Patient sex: F
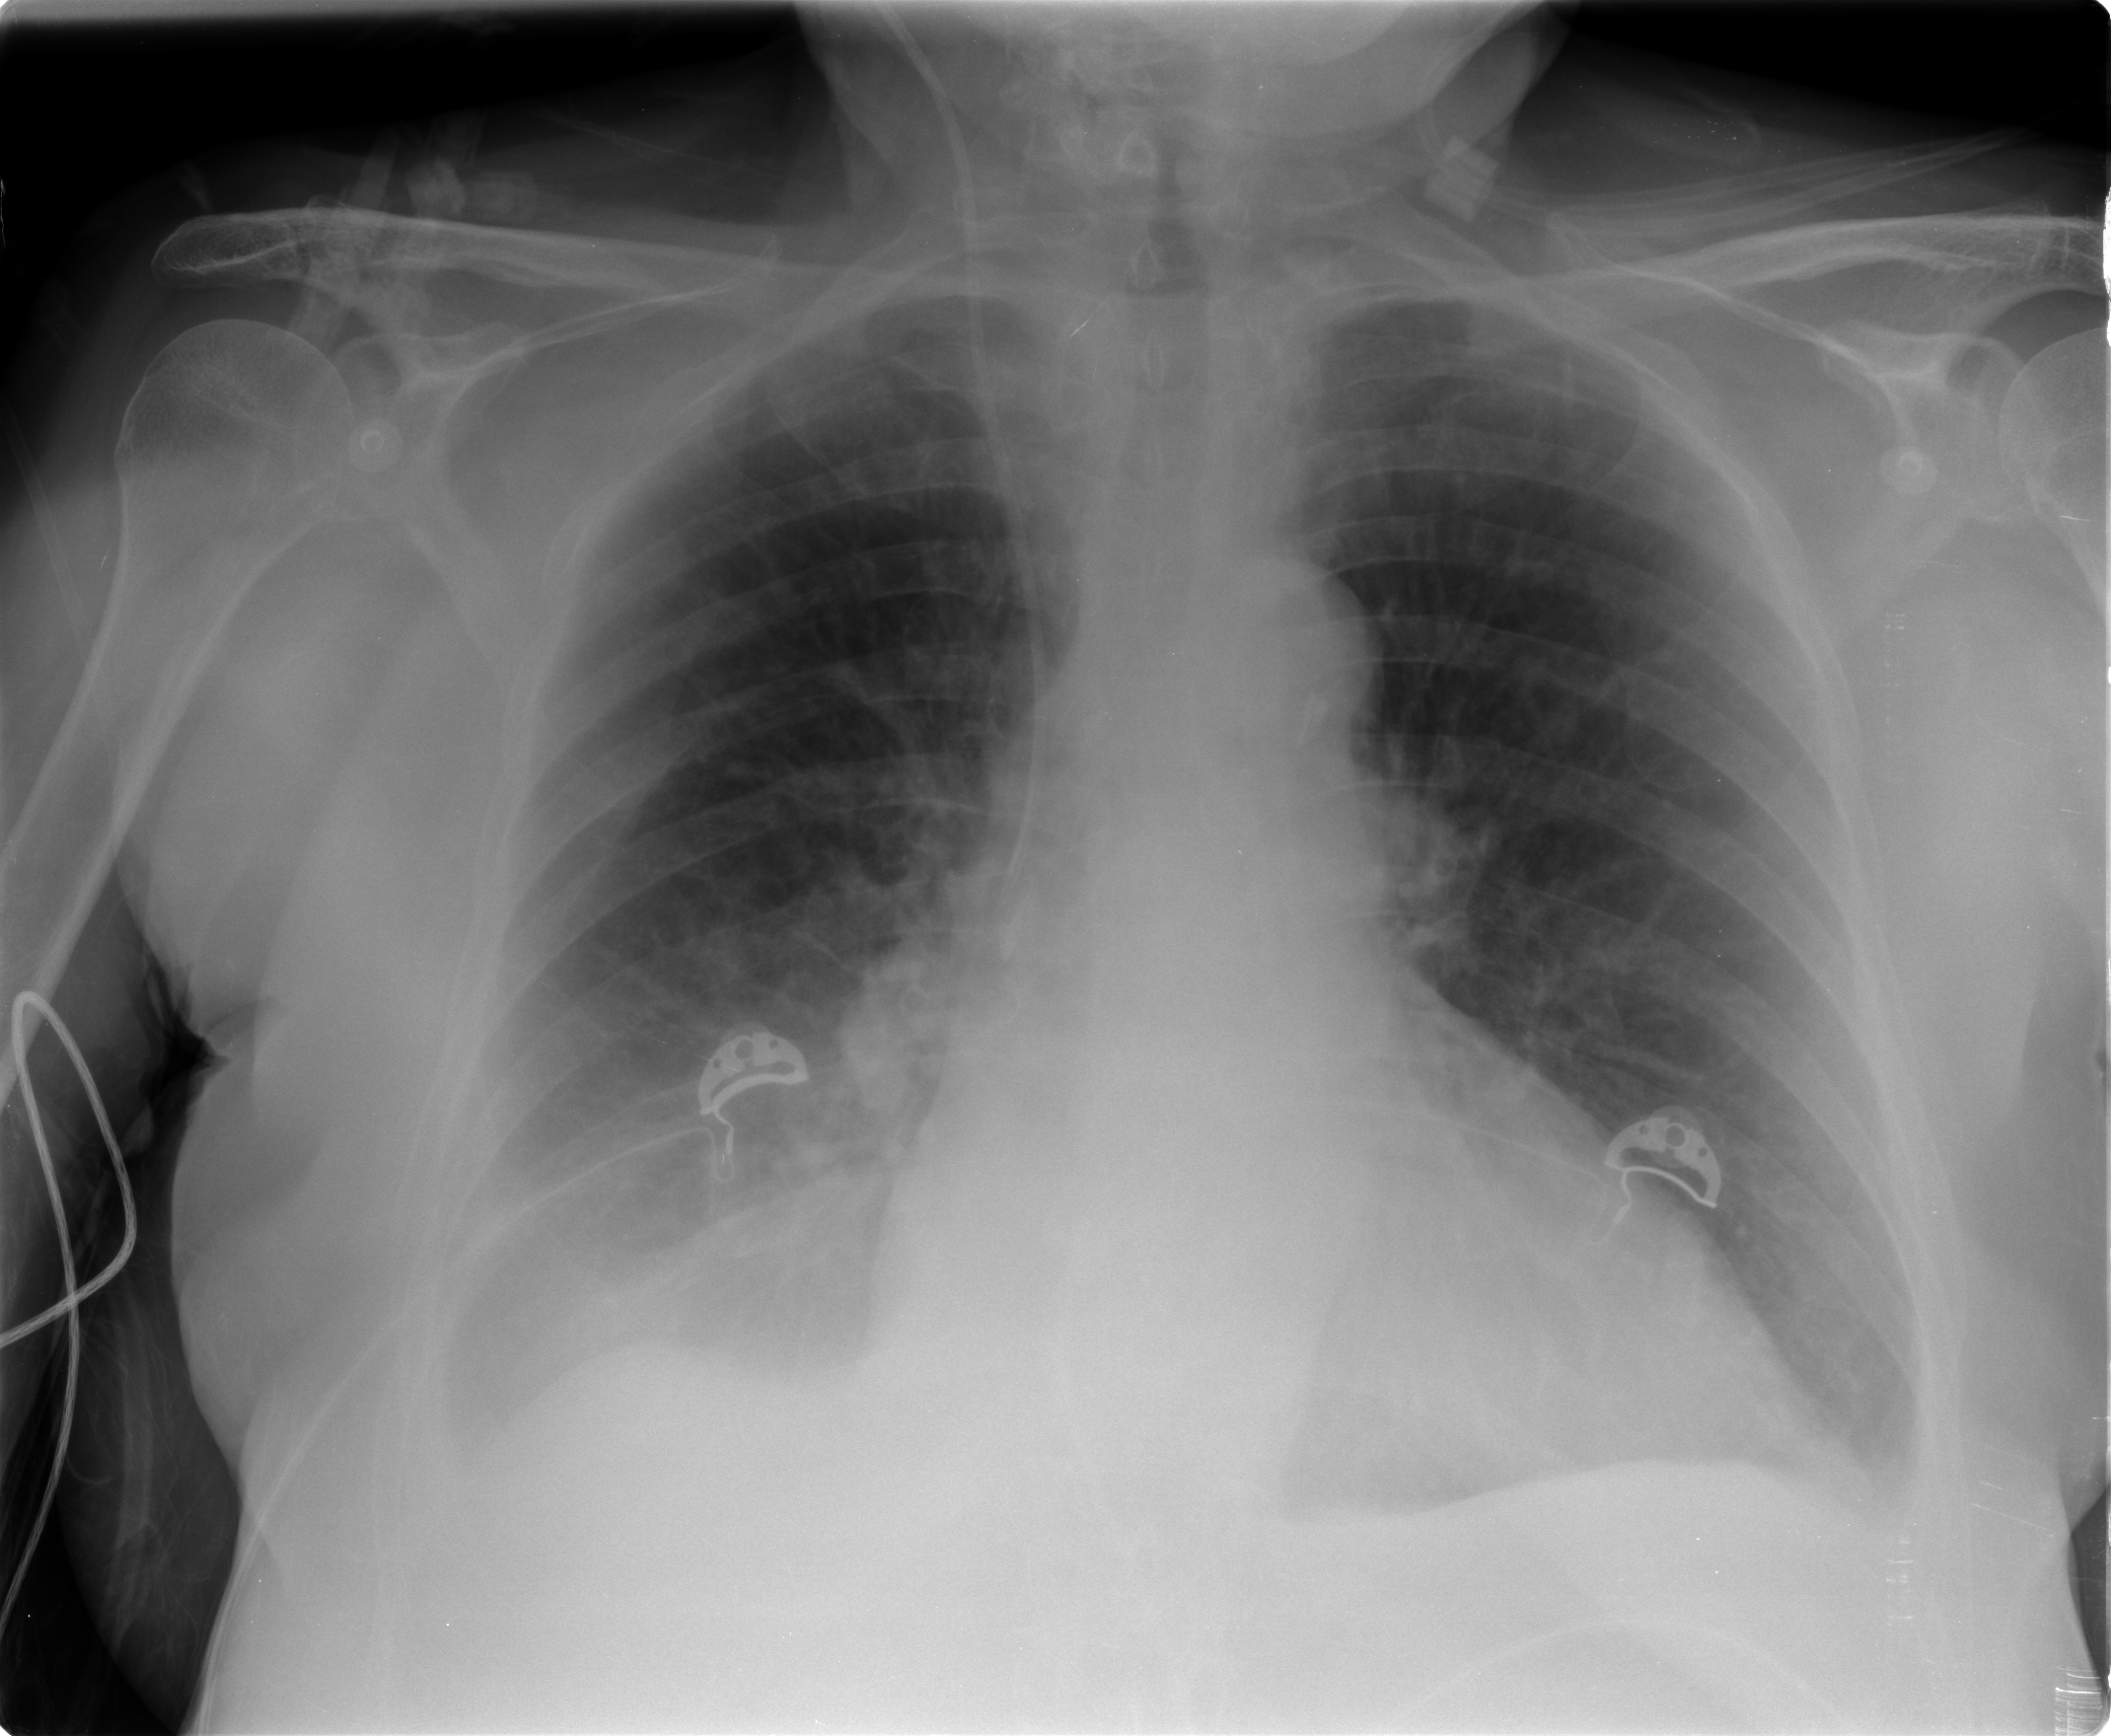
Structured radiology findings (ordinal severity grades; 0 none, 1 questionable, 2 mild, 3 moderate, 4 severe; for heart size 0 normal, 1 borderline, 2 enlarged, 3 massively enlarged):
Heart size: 2
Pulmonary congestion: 3
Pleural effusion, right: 2
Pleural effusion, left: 2
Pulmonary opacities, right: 2
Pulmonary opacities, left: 2
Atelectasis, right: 3
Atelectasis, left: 1